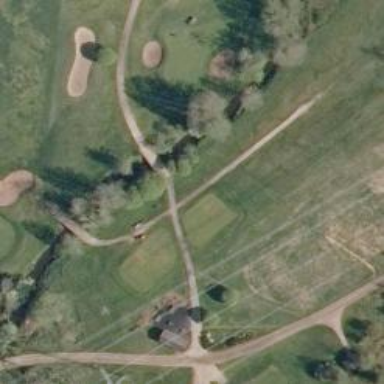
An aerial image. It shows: Service road used as golf cart path.